Interaction volume radius: 10 \u00c5
Interaction volume height: 10 \u00c5
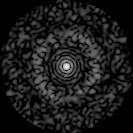
Disorder parameter: 0.8251